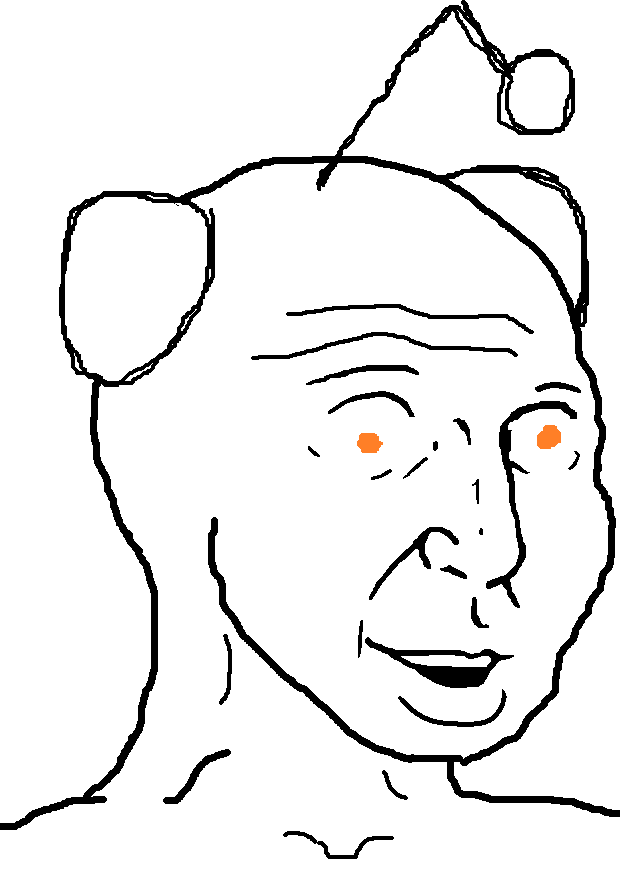
Label: 5_Groomer